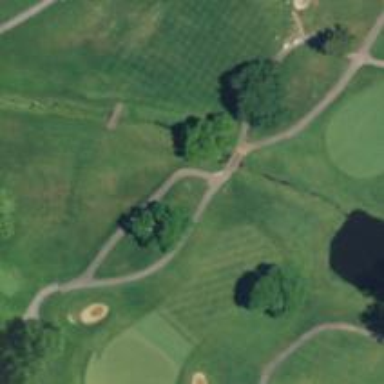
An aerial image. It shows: Service road on bridge for golf carts.